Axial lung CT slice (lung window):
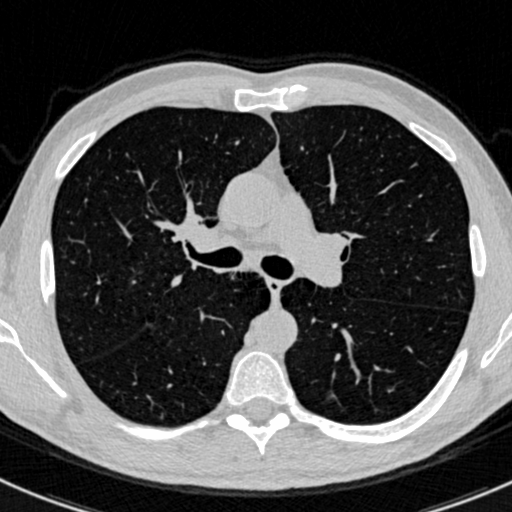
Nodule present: no